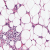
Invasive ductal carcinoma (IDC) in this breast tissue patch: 0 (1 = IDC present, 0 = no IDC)